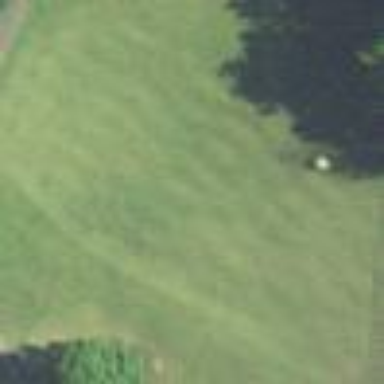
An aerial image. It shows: Golf fairway in the image.